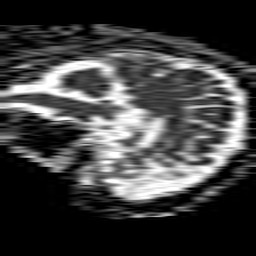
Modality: ADC
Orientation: sagittal
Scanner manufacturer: philips
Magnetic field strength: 1.5 T
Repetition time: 4.6 s
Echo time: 0.08631 s